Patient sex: M
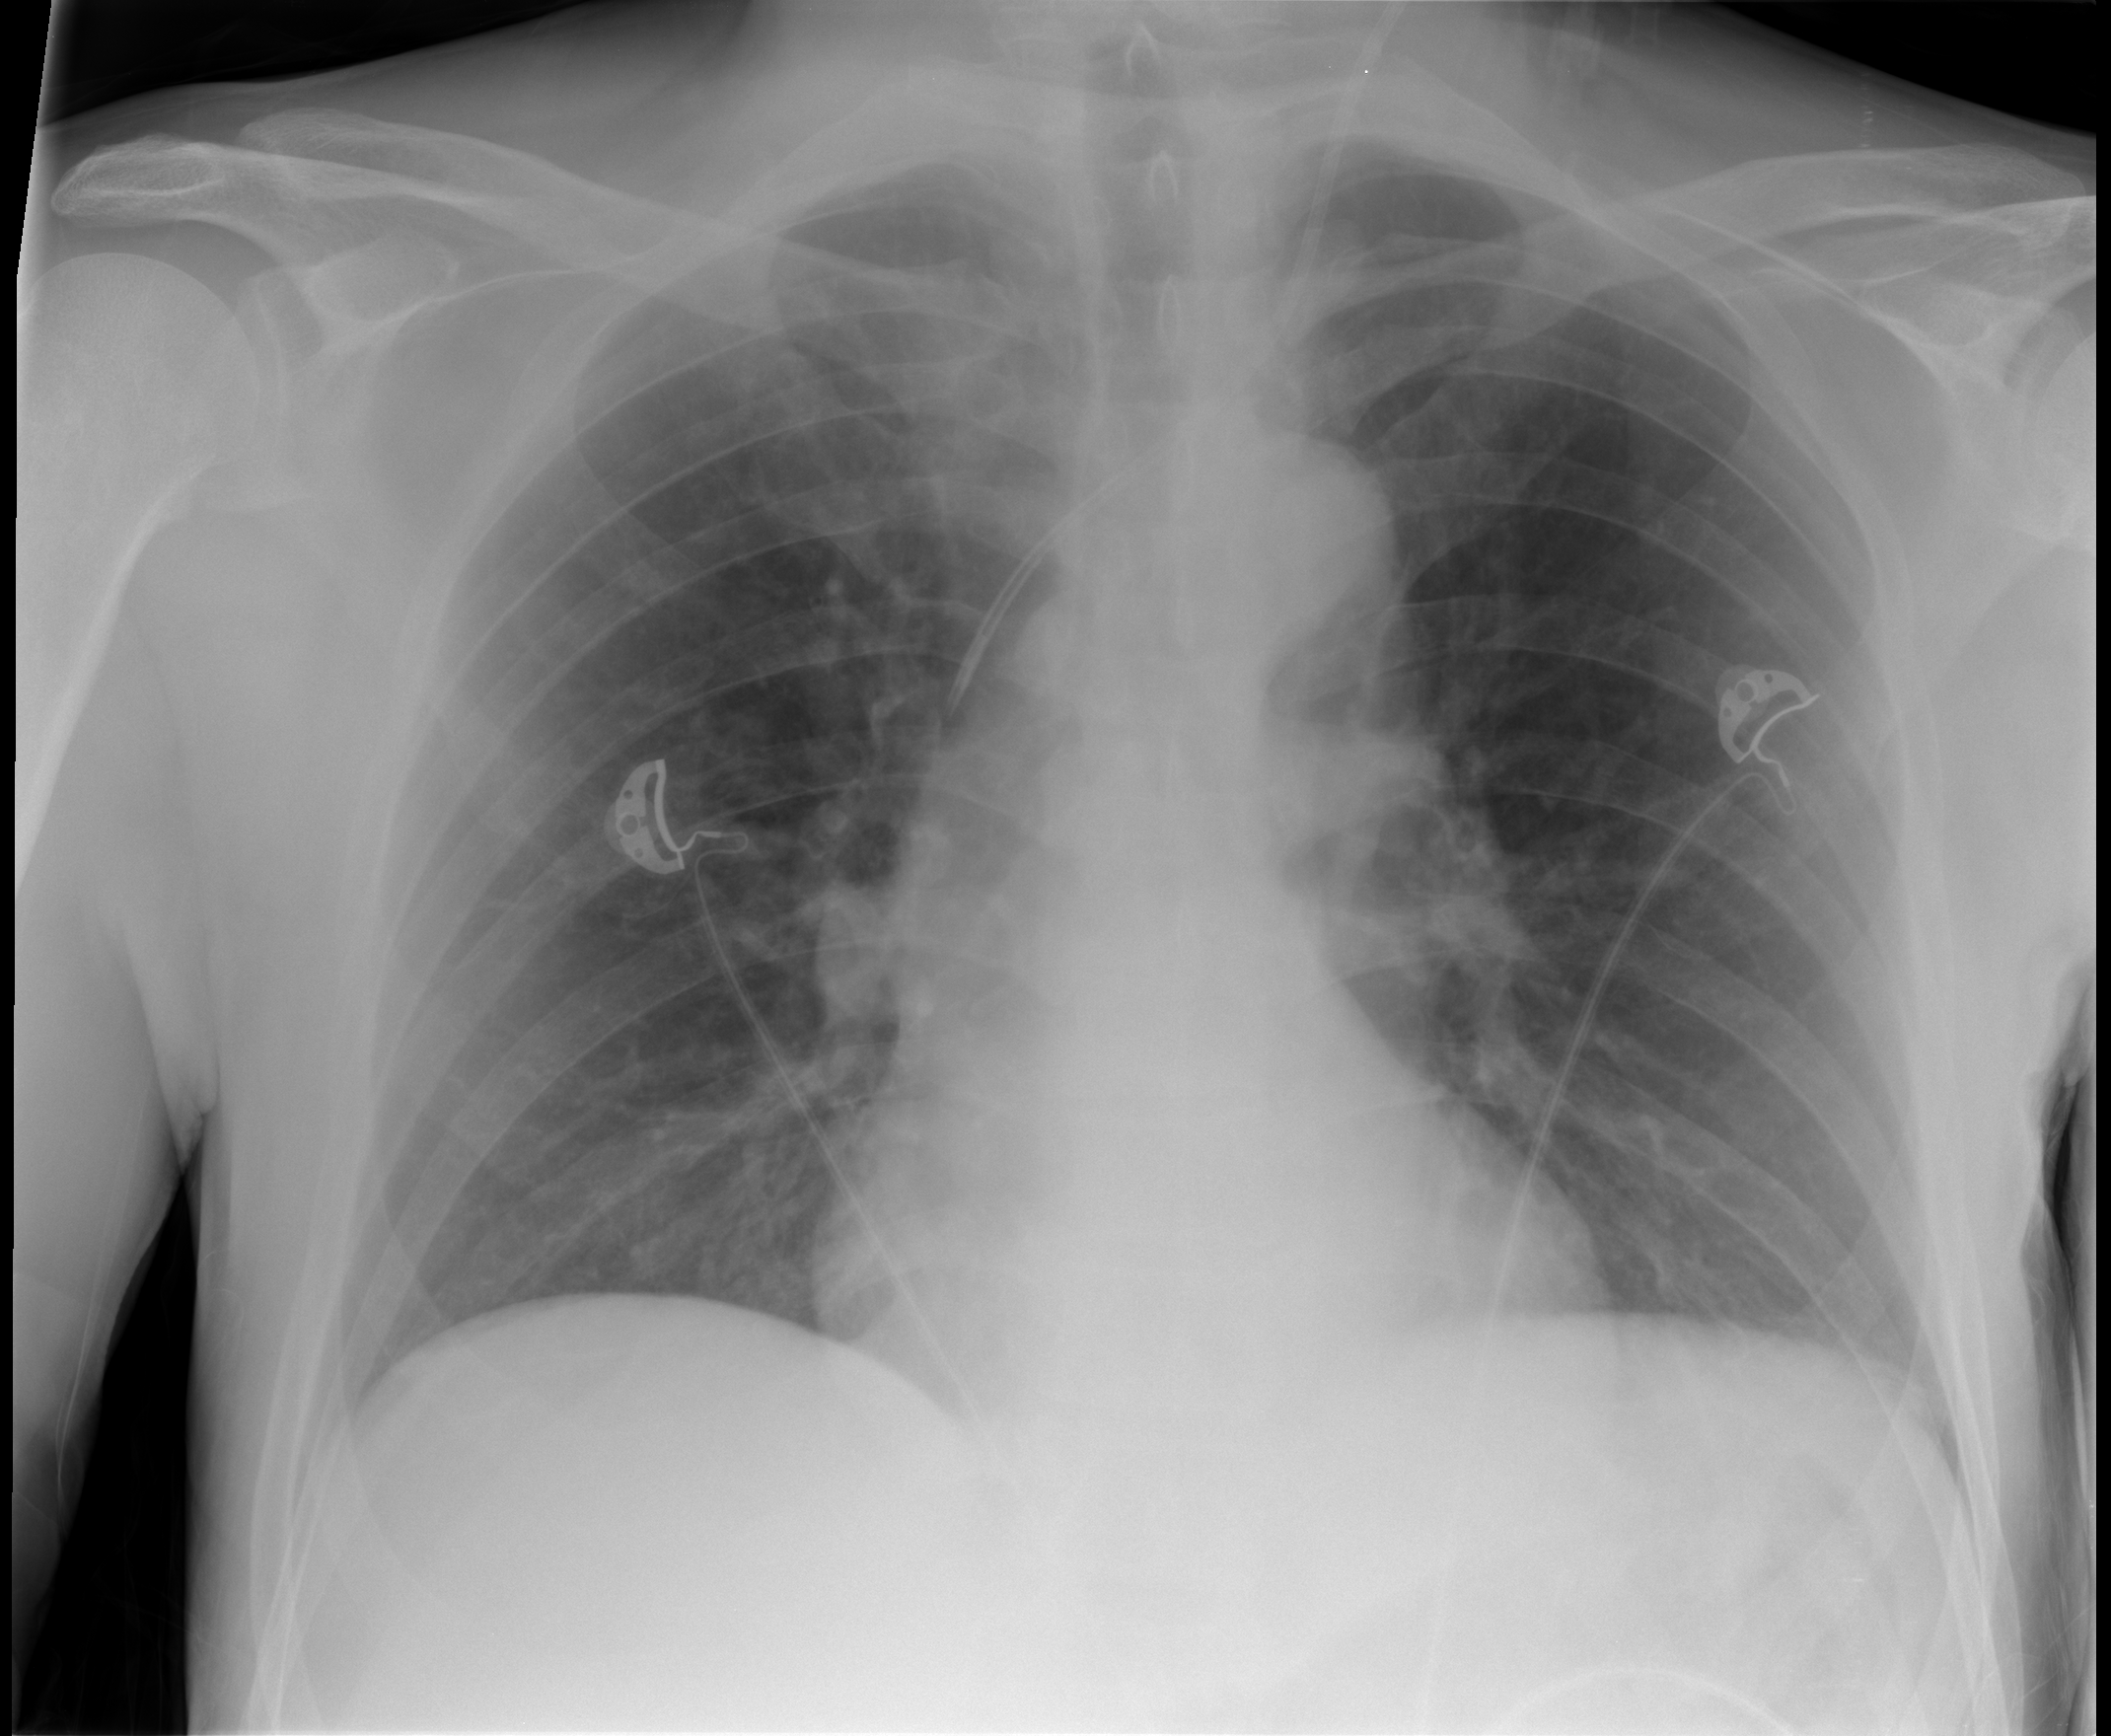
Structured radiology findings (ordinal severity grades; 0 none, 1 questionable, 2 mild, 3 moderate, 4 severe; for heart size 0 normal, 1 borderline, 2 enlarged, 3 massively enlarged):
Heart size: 0
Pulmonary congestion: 0
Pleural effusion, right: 0
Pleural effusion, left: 0
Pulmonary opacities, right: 0
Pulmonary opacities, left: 0
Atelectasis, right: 1
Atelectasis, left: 1